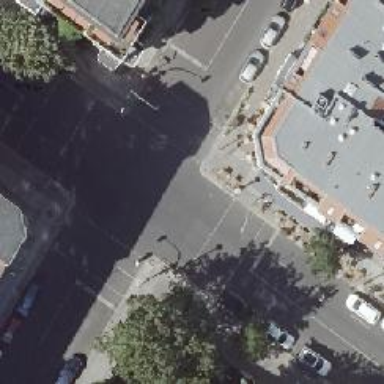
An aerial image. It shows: Crossing with traffic signals.